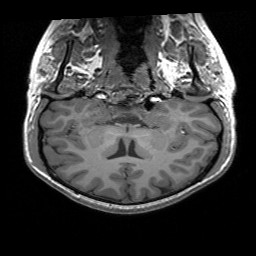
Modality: T1w
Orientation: sagittal
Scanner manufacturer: siemens
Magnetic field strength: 3 T